Question: I am kinda new to App development and working on my first app, which is taking a burst mode of pictures with the current gps coordinates attached to each picture.
I was trying this app with my Sony Xperia L with JellyBean 4.2.2 and it takes burst shots of any number I have input. I tried to run my App in 4.4.4 and it runs basically, open the number of cameras, but i click to 'take' picture, my app crashes.
NOTE:
Behind this take picture button is kinda loads of work loadI know it sounds stupid to put up all things in main activity, but i dont know how to take off the load.
The fact is its running on 4.2.2 as expected (with many errors in LOGCAT but still running cool) and it crashes when i click 'Snap' in 4.4.4.
in main activity, I am taking jpeg PictureCallBacks and put up the gps listener, pushing to make a photofile with the EXIF DATA embedded and all in MAIN ACTIVITY. here is the picture

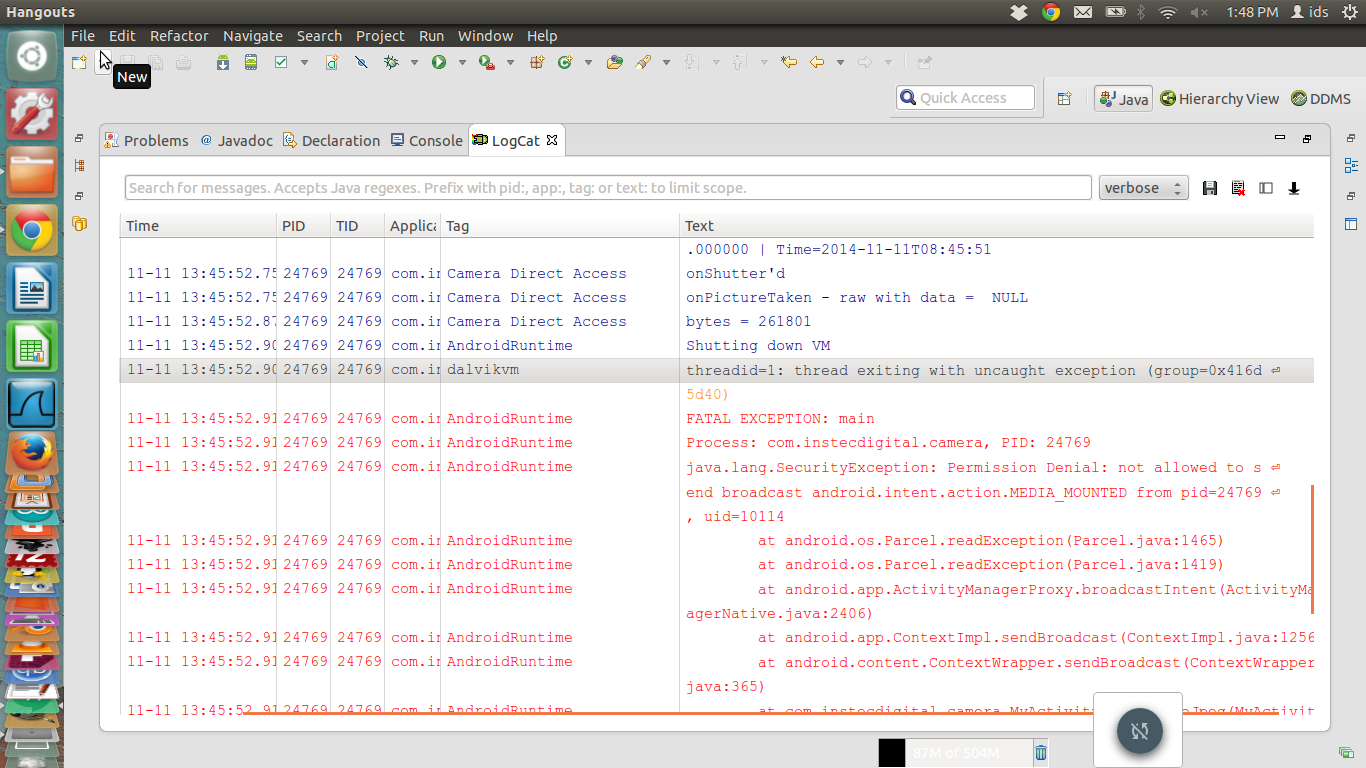
Answer: You are not allowed to use the 'android.intent.action.MEDIA_MOUNTED' broadcast anymore on Android 4.4, it's protected. Try to use <URL> instead.
See <URL>.